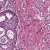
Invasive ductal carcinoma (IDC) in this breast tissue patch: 0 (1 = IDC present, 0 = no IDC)